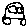
Label: car